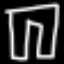
Label: pants